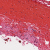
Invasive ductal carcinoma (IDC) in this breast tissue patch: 0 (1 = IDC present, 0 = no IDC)